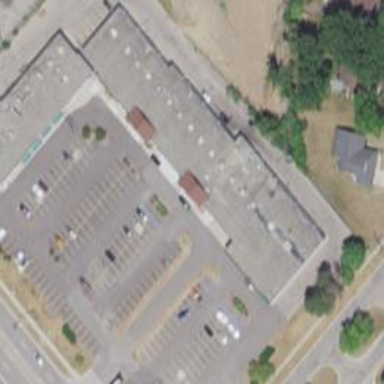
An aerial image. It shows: Retail area.